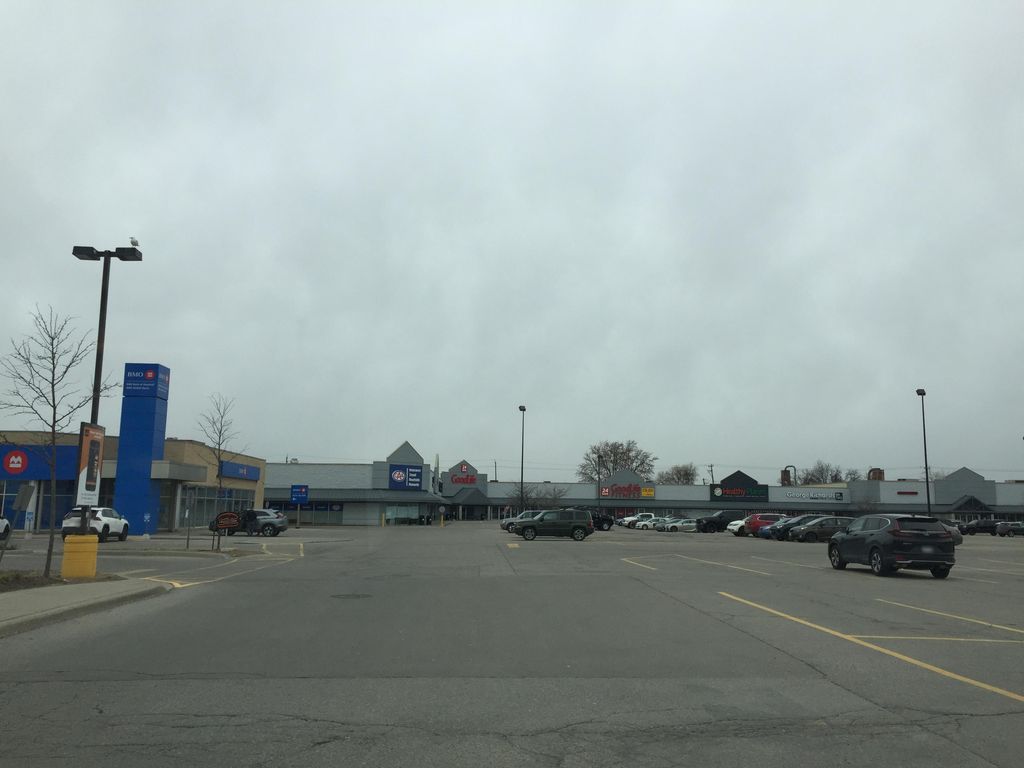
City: kitchener-waterloo